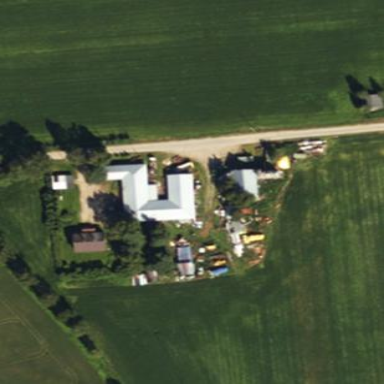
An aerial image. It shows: Farmyard area.